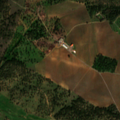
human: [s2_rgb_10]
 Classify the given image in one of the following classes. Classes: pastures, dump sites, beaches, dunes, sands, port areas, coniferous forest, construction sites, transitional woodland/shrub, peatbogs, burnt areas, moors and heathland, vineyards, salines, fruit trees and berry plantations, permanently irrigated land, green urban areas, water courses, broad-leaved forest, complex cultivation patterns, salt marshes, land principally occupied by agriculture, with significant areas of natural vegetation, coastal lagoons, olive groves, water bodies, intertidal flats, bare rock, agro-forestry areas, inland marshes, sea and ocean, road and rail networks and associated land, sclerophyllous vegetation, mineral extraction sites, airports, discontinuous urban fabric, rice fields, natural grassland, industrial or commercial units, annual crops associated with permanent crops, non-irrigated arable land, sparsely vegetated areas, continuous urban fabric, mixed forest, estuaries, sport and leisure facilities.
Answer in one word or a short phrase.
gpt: non-irrigated arable land, vineyards, agro-forestry areas